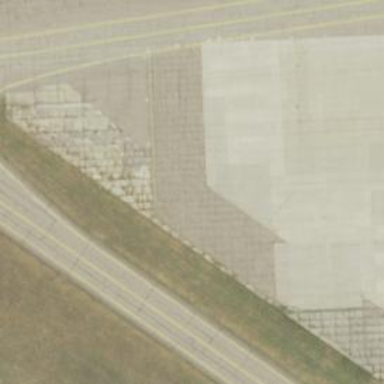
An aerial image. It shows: Image of taxiway at airport.